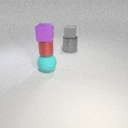
small purple rubber cube above large cyan rubber sphere